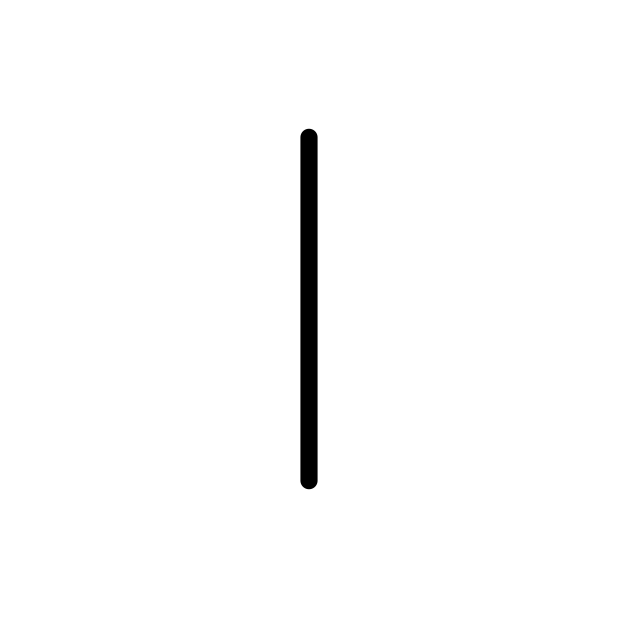
power on symbol